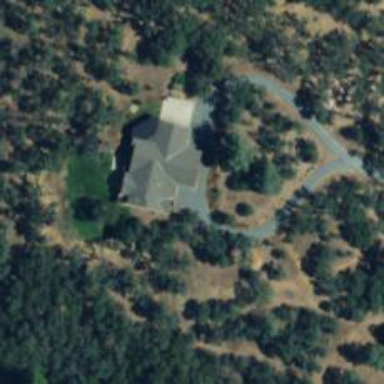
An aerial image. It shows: Driveway that serves as building passage under tunnel.